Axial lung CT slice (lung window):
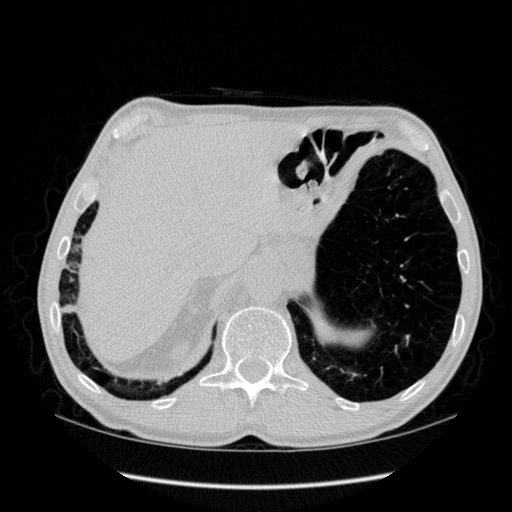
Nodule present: no